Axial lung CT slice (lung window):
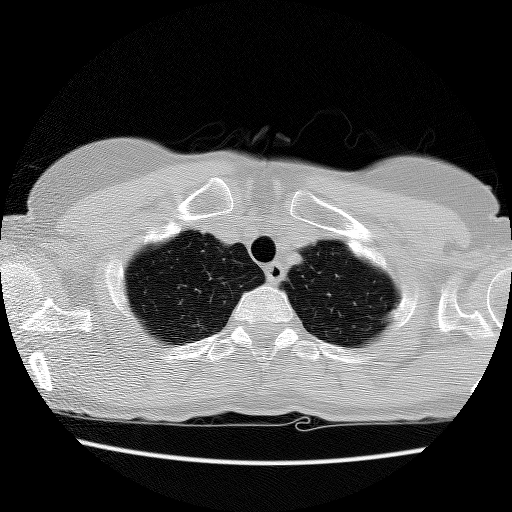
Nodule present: no